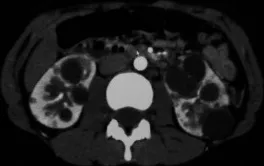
Abdominal computed tomography (CT) images and family tree.
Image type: radiology (ct)